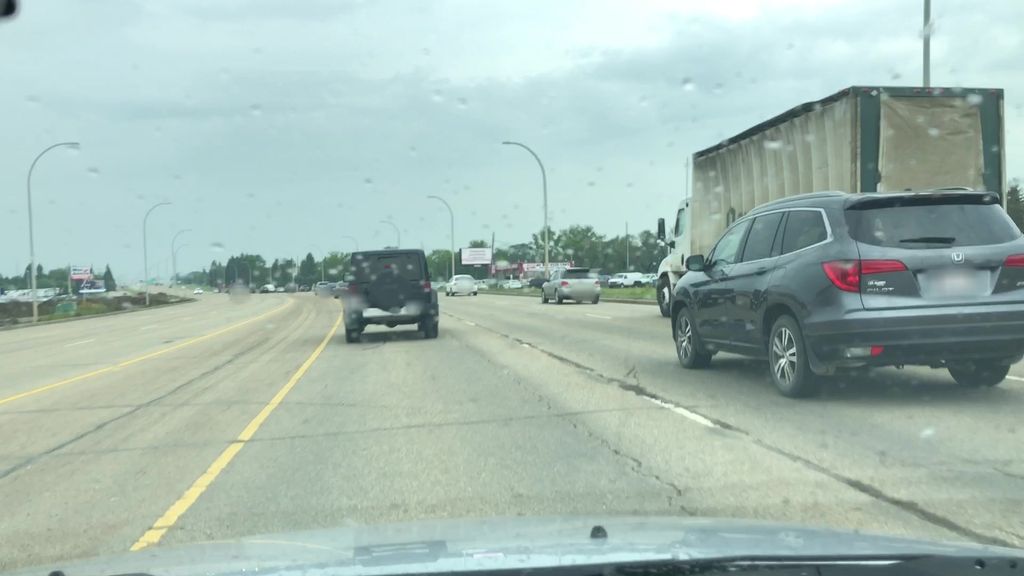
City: edmonton